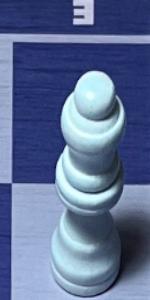
Label: Queen_White